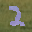
Label: 2